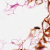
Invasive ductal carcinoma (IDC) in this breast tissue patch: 0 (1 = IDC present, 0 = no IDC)